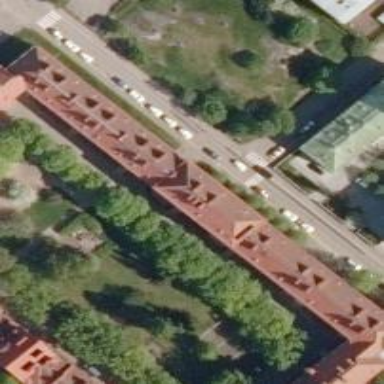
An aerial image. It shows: Footway that passes through building tunnel.